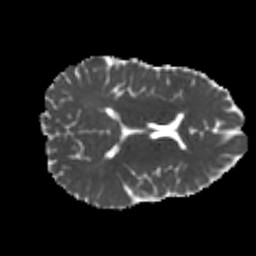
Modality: MD
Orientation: axial
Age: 21
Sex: male
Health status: healthy
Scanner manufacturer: philips
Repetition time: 7.386 s
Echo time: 0.08599 s